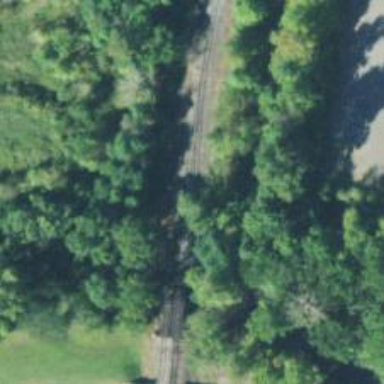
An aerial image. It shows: Railway siding with rails.